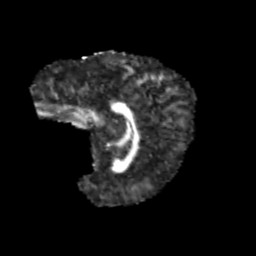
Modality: FA
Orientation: sagittal
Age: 10
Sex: male
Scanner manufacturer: siemens
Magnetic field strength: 3 T
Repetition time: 3.8 s
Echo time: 0.07 s